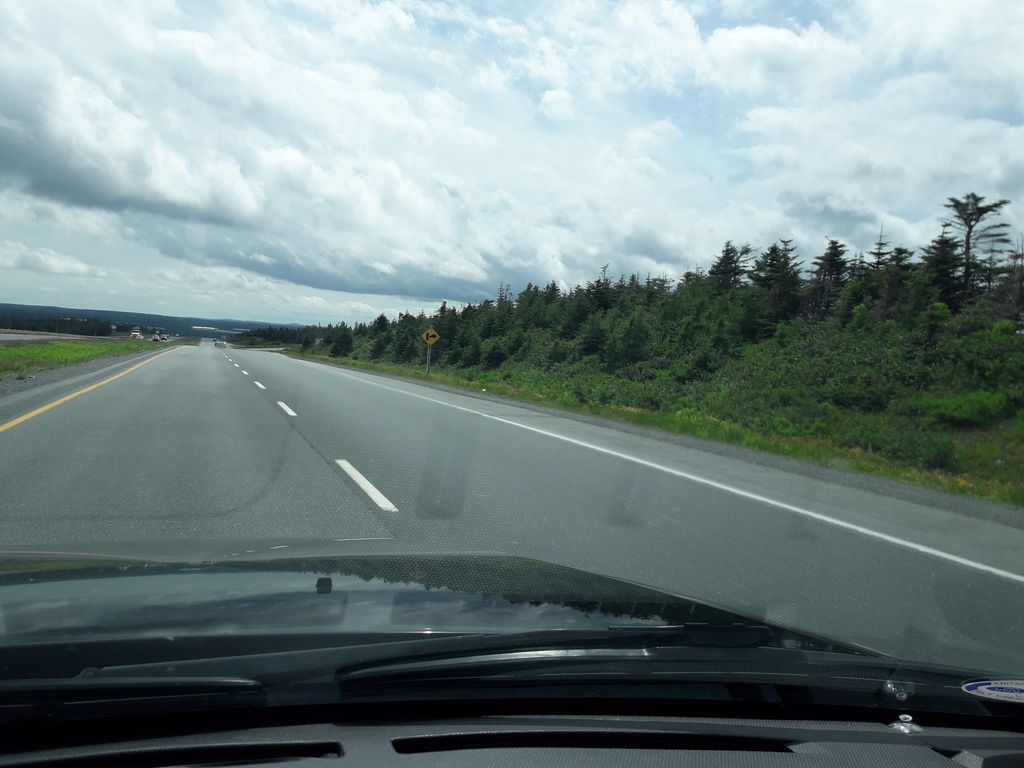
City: st_johns